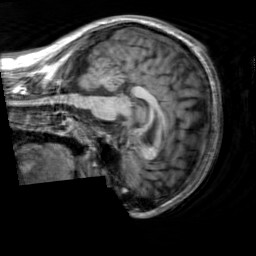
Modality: T1w
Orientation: sagittal
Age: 20
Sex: male
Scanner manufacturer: siemens
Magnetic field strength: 3 T
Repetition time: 2.3 s
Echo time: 0.00303 s